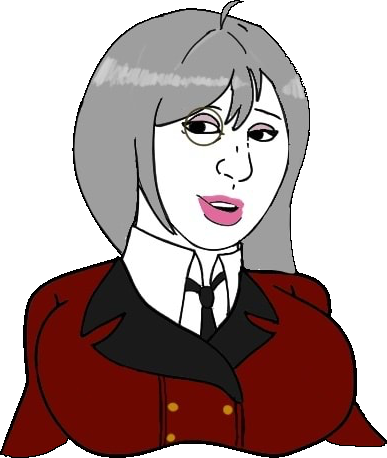
Label: 5_Abusive_Wife